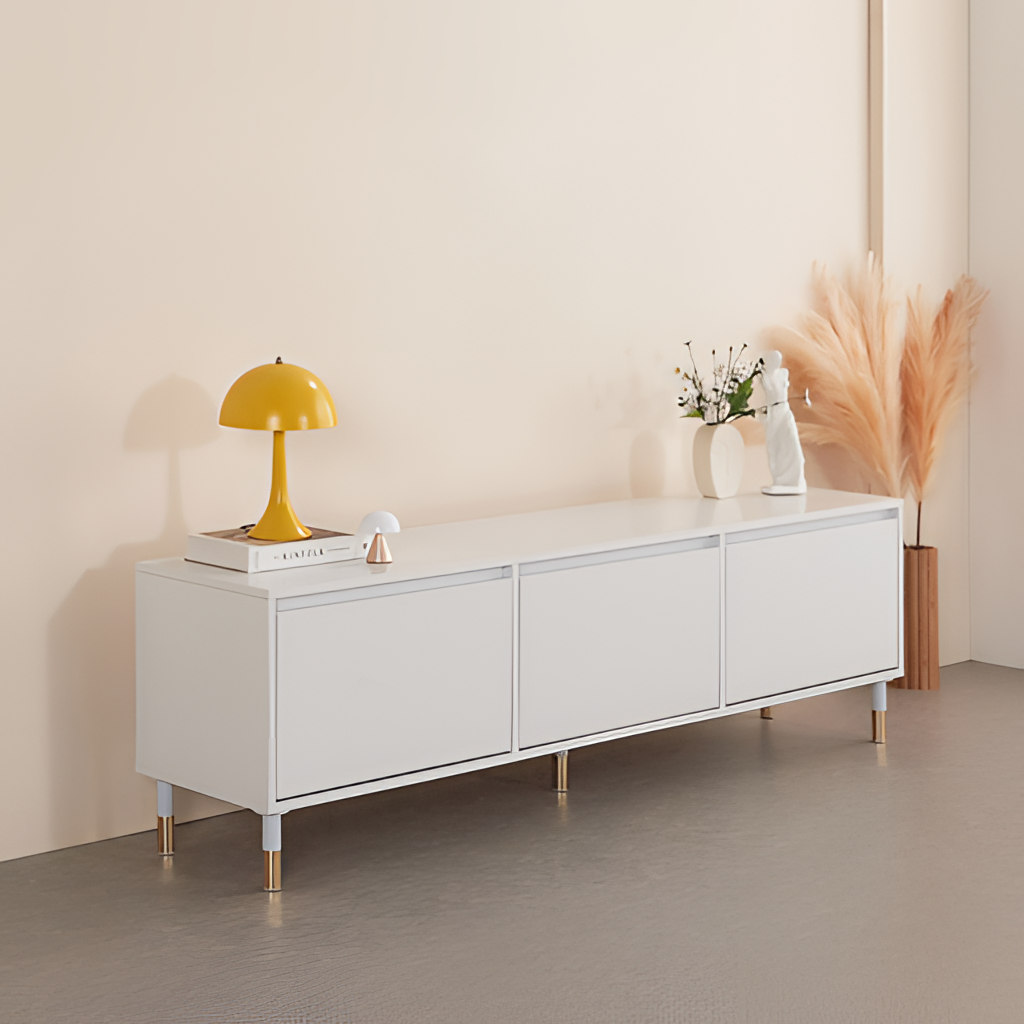
wood cabinet, living room, tile flooring, with smooth pattern, minimalist, cream paint wallpaper, with solid pattern